Field crop: tomato
Growth stage: 2
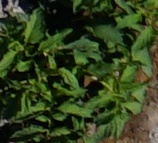
Species: tomato